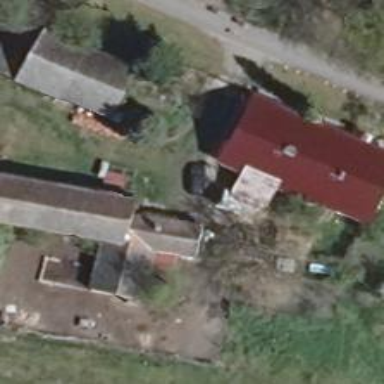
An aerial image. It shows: House with flat roof.